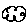
Label: cloud